Question: I need to Export my Chart as an image without showing it first in WPF. So i built the Chart in Code:
'''
public void CreateHistogram(CalcRepository cr, int i)
{
Chart chart = new Chart();
chart.Width = 300;
chart.Height = 200;
chart.ScrollingEnabled = false;
chart.AnimationEnabled = false;
chart.TrendLines.Add(new TrendLine{Value = cr.Mean,Orientation = System.Windows.Controls.Orientation.Vertical});
chart.TrendLines.Add(new TrendLine{Value = cr.ChartTrippleNegativeStdDeviation,Orientation = System.Windows.Controls.Orientation.Vertical,LineStyle = LineStyles.Dashed});chart.TrendLines.Add(new TrendLine{Value = cr.ChartTripplePositiveStdDeviation,Orientation = System.Windows.Controls.Orientation.Vertical,LineStyle = LineStyles.Dashed});
chart.TrendLines.Add(new TrendLine{Value = cr.UpperSpecificationLimit,Orientation = System.Windows.Controls.Orientation.Vertical});
chart.TrendLines.Add(new TrendLine{Value = cr.LowerSpecificationLimit,Orientation = System.Windows.Controls.Orientation.Vertical});
chart.TrendLines[0].SetValue(Canvas.ZIndexProperty, 40);
chart.TrendLines[1].SetValue(Canvas.ZIndexProperty, 40);
chart.TrendLines[2].SetValue(Canvas.ZIndexProperty, 40);
chart.TrendLines[3].SetValue(Canvas.ZIndexProperty, 40);
chart.TrendLines[4].SetValue(Canvas.ZIndexProperty, 40);
chart.DataPointWidth = cr.DataPointWidth;
chart.Visibility = Visibility.Visible;
Axis x = new Axis();
x.AxisMaximum = cr.VisUpperBound;
x.AxisMinimum = cr.VisLowerBound;
x.AxisType = AxisTypes.Primary;
CustomAxisLabels cal = new CustomAxisLabels();
cal.Labels.Add(new CustomAxisLabel {From = cr.Mean, To = cr.Mean, Text = "Mean"});
cal.Labels.Add(new CustomAxisLabel {From = cr.ChartTrippleNegativeStdDeviation,To = cr.ChartTrippleNegativeStdDeviation,Text = "LCL"});
cal.Labels.Add(new CustomAxisLabel{From = cr.ChartTripplePositiveStdDeviation,To = cr.ChartTripplePositiveStdDeviation,Text= "UCL"});
cal.Labels.Add(new CustomAxisLabel {From = cr.UpperSpecificationLimit, To = cr.UpperSpecificationLimit , Text = "USL"});
cal.Labels.Add(new CustomAxisLabel {From = cr.LowerSpecificationLimit, To = cr.LowerSpecificationLimit, Text = "LSL"});
cal.FontSize = 10;
cal.Angle = 0;
cal.FontColor = new SolidColorBrush(Colors.Black);
cal.Enabled = true;
x.CustomAxisLabels.Add(cal);
chart.AxesX.Add(x);
var ds = new DataSeries();
var dpc = new DataPointCollection(cr.HistogramValues);
ds.DataPoints = dpc;
chart.Series.Add(ds);
ds.ZIndex = 1;
ds.Bevel = false;
ds.ShadowEnabled = false;
ds.LightingEnabled = false;
ds.Color = new SolidColorBrush(Colors.SteelBlue);
chart.BeginInit();
chart.EndInit();
chart.Measure(new Size(300, 200));
chart.Arrange(new Rect(0, 0, 300, 200));
chart.UpdateLayout();
ExportToPng(new Uri("C:\" + i + ".png"), chart);
}
'''
everything works fine, except the custom Axis Labels are missing. This is how the Output looks like:

As you can see, there is even space allocated for the CustomAxis Labels but they are not shown. Anyone got an idea?
Hint: AnimationEnabled has to be set false otherwise the series is not rendered yet when the image is taken - took me a long time to figure that out.
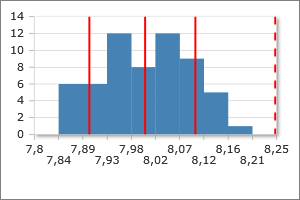
Answer: I found already a solution:
When exceeding the bounds, the values are set to Double.NaN. I found out, that the creation of all Labels fails, if any value in the Collections Double.Nan or Double.Infinity - Seems lika a bug in visifire.
I solved it by adding each Label in its seperate Collection.